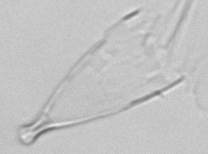
Label: Favella